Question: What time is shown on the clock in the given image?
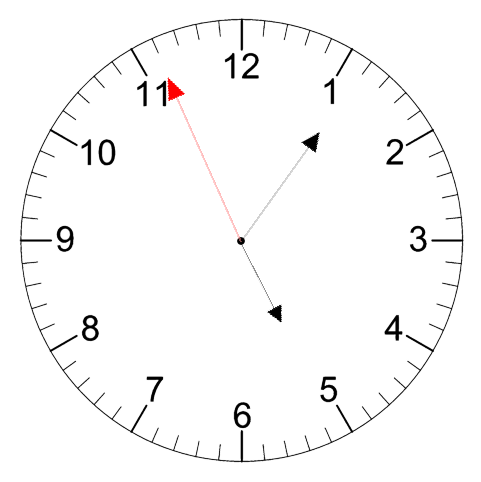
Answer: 05:05:56